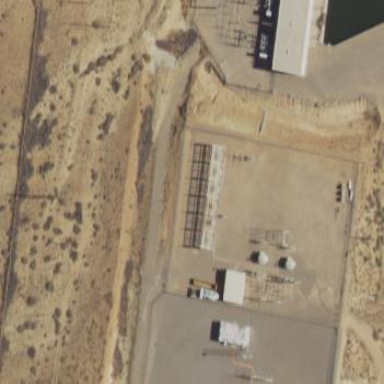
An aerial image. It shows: Power substation enclosed by fence.